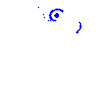
Particle: kaon